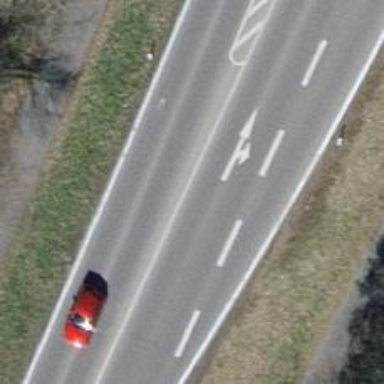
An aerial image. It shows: Asphalt road classified as primary highway.